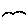
Label: bird